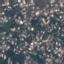
Land use / land cover: Residential